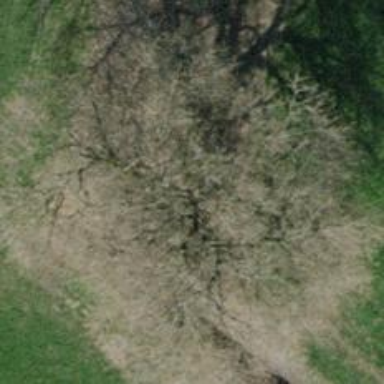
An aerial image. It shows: Natural monument featuring broadleaved deciduous tree.